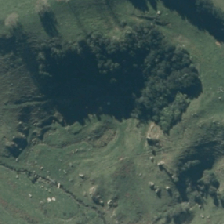
Land cover: indigenous_forest